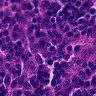
Metastatic tissue present: no